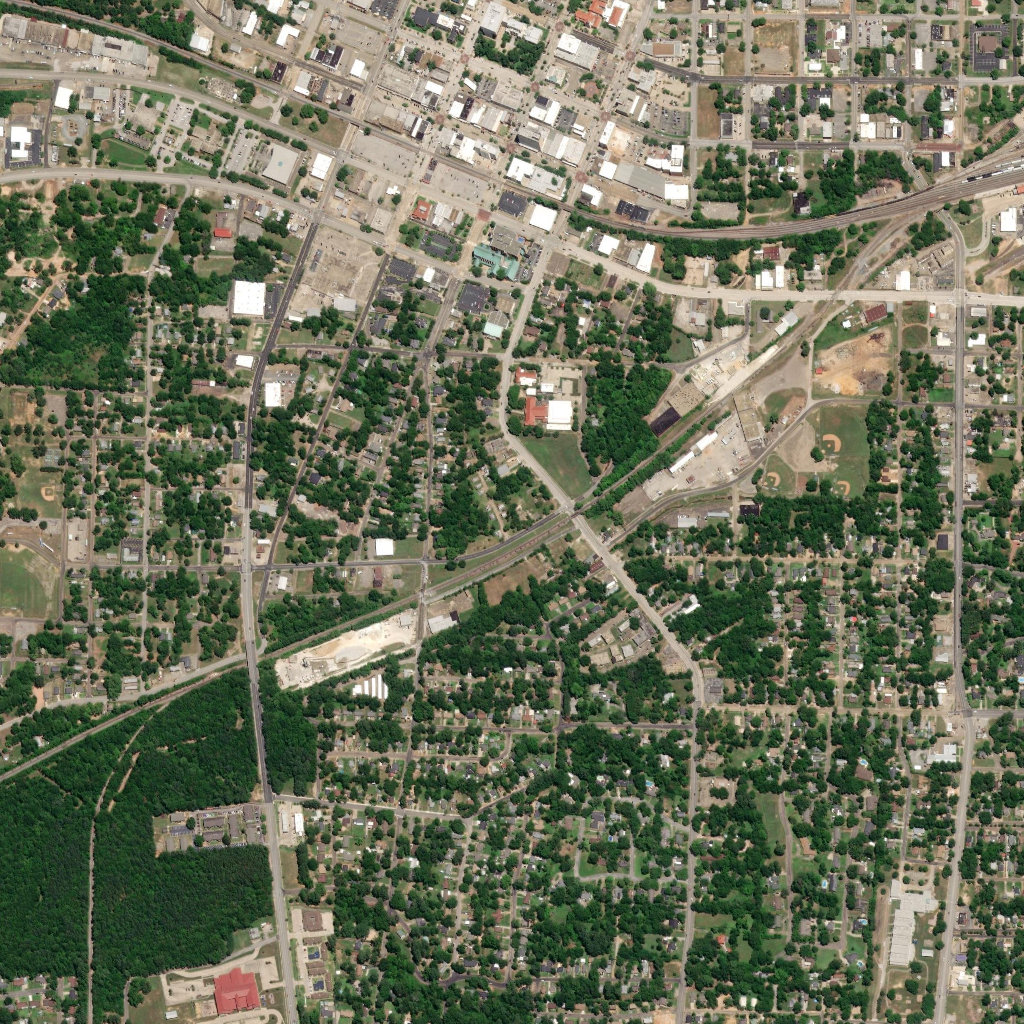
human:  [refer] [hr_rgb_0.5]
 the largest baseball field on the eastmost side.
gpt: <box>[[80, 39, 84, 44, 0]]</box>